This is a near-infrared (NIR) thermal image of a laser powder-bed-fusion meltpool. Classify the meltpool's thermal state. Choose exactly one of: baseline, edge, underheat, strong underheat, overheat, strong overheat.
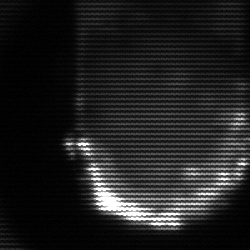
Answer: baseline